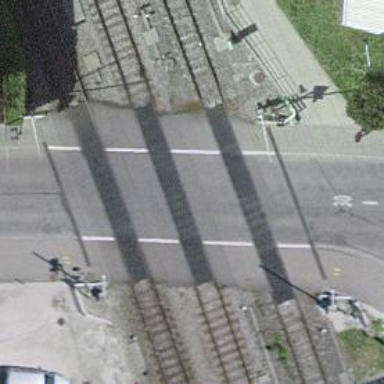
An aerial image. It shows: Level crossing with double half barrier.